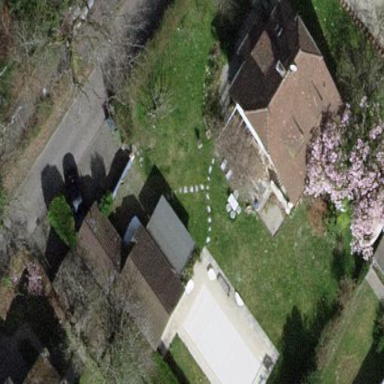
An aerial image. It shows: Garden enclosed by fence.